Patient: sex M, age 57
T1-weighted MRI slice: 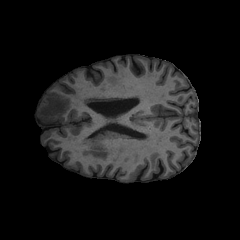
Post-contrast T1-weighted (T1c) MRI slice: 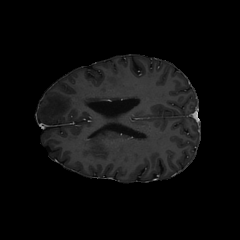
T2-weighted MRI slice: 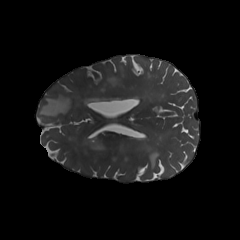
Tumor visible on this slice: yes
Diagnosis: Glioblastoma, IDH-wildtype
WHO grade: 4